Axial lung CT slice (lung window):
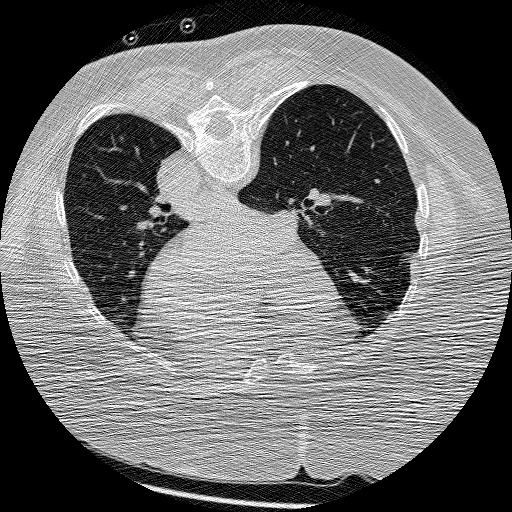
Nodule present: no